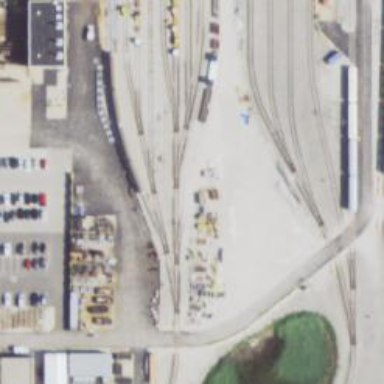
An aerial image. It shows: Electrified rail passing through service yard.